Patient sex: M
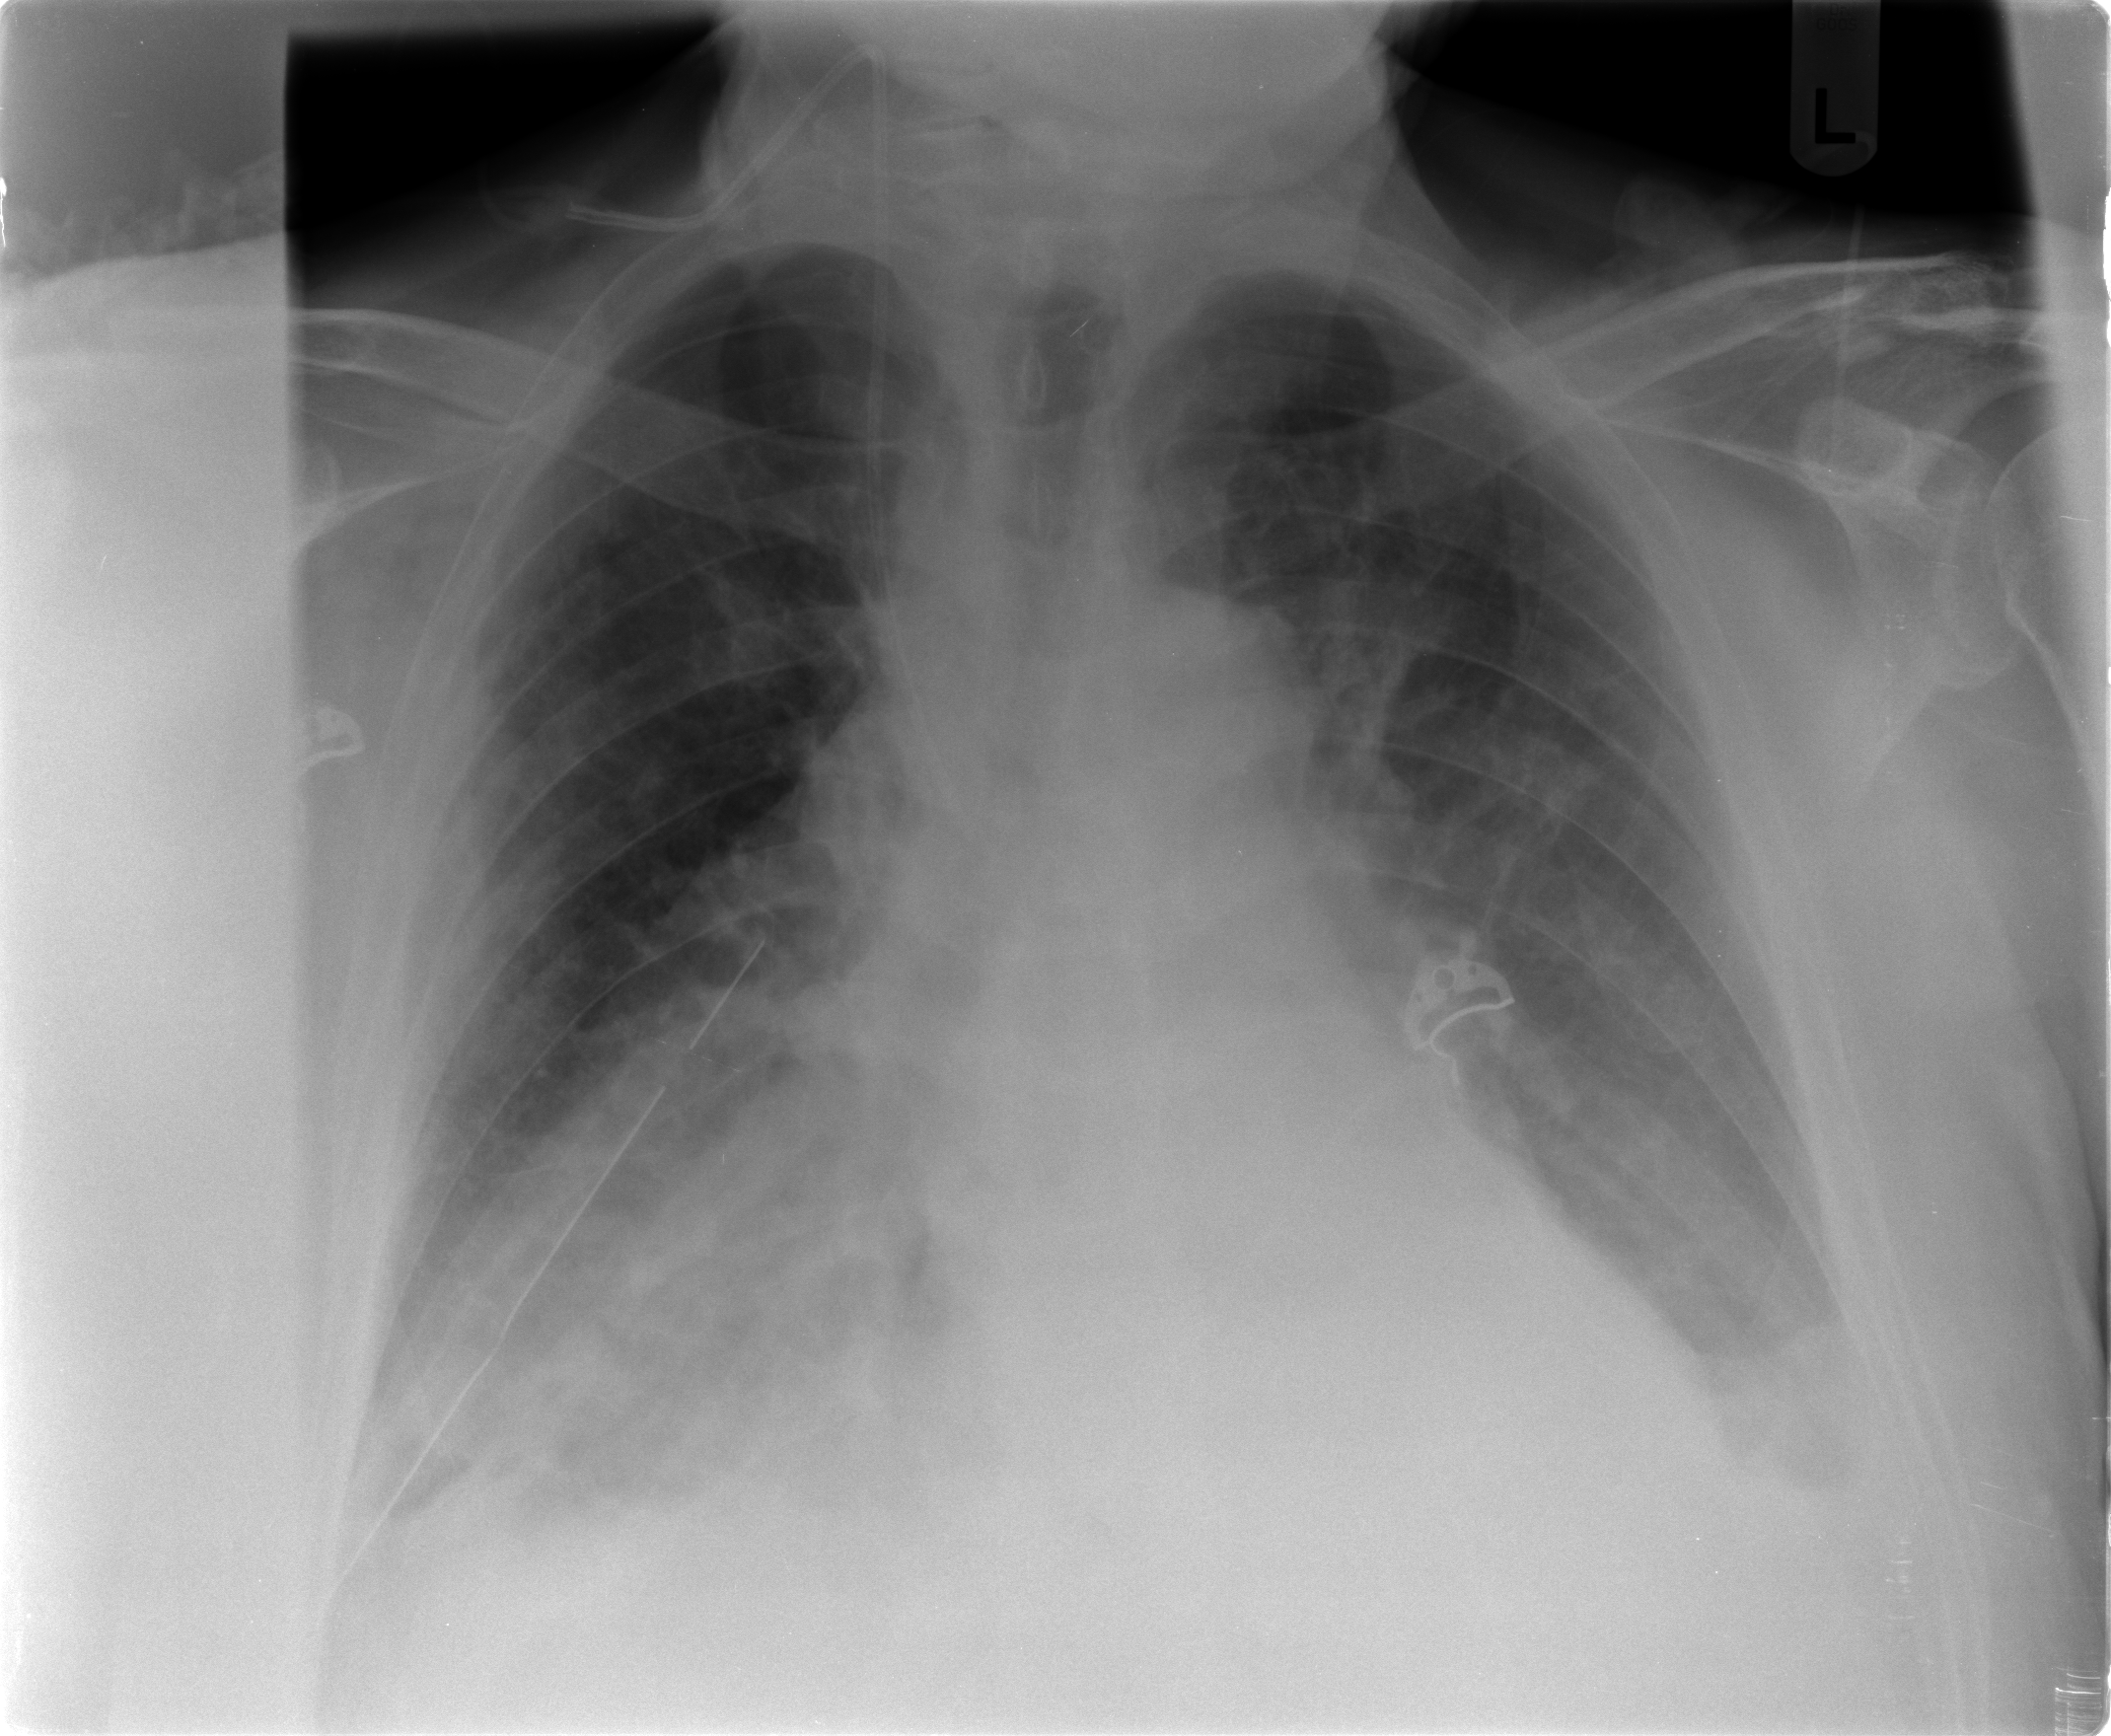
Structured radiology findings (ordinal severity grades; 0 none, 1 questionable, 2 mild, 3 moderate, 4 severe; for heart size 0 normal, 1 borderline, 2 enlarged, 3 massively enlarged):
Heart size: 2
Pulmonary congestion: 1
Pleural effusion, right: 2
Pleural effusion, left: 2
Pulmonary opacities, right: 1
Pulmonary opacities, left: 1
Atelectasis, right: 3
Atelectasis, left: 2